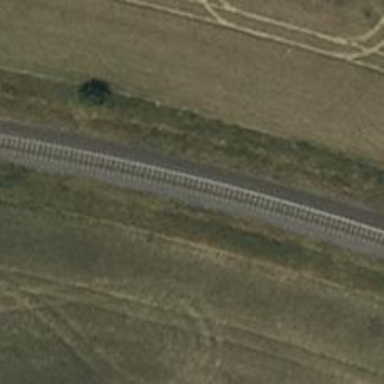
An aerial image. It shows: Solitary milestone along the railway.